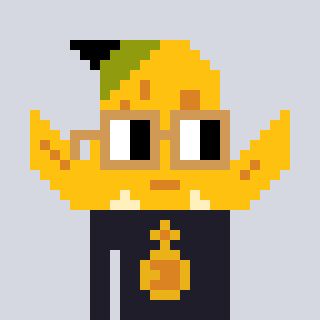
a pixel art character with square brown glasses, a banana-shaped head and a grayscale-colored body on a cool background